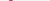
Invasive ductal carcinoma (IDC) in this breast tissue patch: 0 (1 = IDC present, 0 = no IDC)